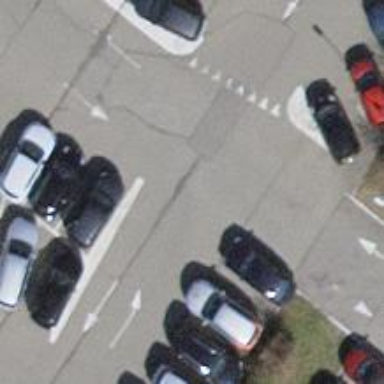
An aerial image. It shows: Asphalt parking aisle off service road.